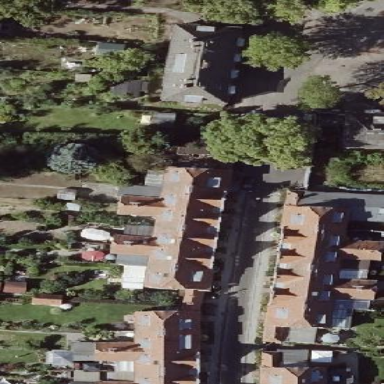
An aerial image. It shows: Terrace building.